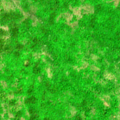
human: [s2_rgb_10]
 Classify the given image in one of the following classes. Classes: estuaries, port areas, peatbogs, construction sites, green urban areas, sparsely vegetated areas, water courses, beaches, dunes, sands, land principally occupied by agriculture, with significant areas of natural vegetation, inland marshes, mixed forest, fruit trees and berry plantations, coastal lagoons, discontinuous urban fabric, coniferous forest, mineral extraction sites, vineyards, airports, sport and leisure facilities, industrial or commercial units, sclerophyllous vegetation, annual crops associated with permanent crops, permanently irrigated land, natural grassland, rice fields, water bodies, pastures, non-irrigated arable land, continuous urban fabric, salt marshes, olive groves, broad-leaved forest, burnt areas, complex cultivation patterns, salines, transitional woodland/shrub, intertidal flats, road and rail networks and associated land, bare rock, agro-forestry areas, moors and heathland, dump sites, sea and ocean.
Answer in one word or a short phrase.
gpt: broad-leaved forest, natural grassland, transitional woodland/shrub